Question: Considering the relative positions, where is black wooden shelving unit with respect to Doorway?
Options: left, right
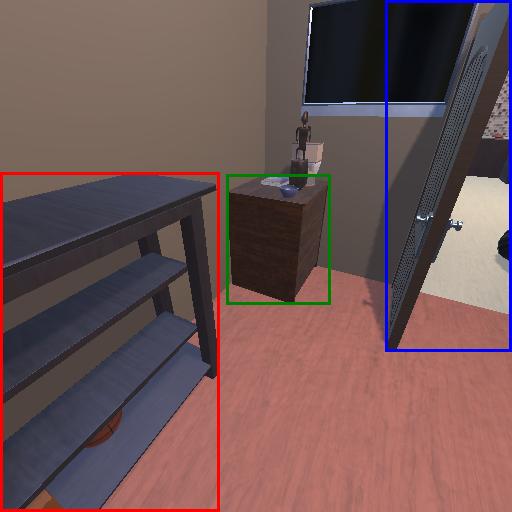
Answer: left